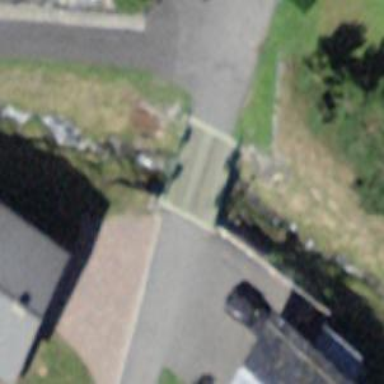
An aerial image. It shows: Residential road with bridge.